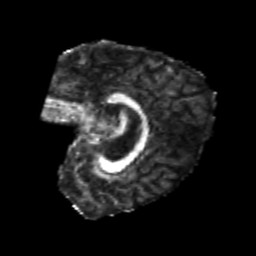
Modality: FA
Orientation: sagittal
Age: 20
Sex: female
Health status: healthy
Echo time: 0.074 s